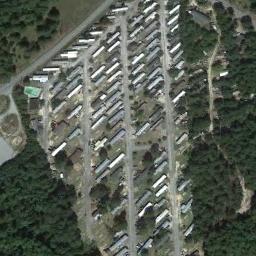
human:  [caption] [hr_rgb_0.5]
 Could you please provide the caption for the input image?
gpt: A wood is next to the mobile home park .

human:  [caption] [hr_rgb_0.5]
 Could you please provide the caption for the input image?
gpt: The mobile home park with lots of mobile homes is surrounded by a forest .

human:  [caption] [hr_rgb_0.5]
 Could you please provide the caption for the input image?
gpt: The mobile home park is next to some trees .

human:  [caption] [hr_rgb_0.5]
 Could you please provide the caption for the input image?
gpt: There are many trees in the mobile home park .

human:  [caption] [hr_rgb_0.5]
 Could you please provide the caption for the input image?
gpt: There are many gray buildings and green trees in the mobile home park .